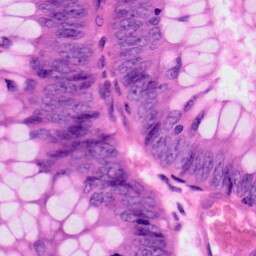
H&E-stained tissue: Colon